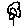
Label: flower